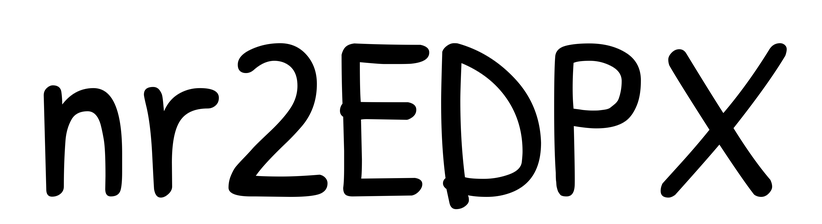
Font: PatrickHand-Regular